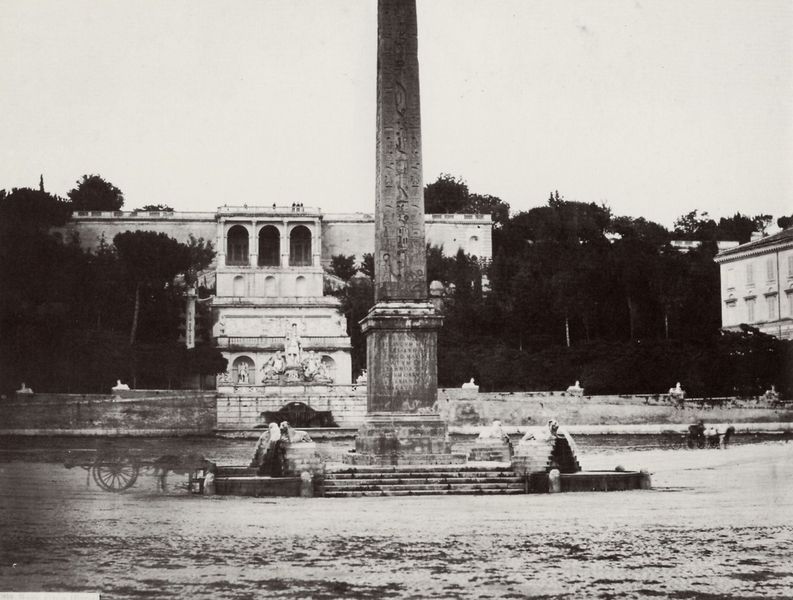
Titel: Piazza del Popolo - Rom
Künstler: Edmondo Behles
Standort: Kopenhagen
Institution: Königliche Bibliothek
Schlagwörter: baum, berg, himmel, laub, mann, wasser, weiß, bäume, frauen, menschen, sand, sitzen, stadt, ufer, fenster, frau, grau, hintergrund, marmor, männer, paris, schwarz, strasse, säule, säulen, terasse, gebäude, haus, park, schloss, tier, tiere, weg, zaun, alt, trinken, architektur, mensch, sockel, stein, erde, häuser, hügel, natur, busch, boden, pflanzen, wald, anhöhe, brunnen, esel, karren, pferd, räder, garten, skulptur, statue, balkon, spanien, terrasse, schrift, ansicht, bogen, fassade, italien, ort, pflaster, abhang, last, lehm, schotter, öde, dorf, mauer, kuh, rast, kutsche, markt, platz, rand, figuren, rad, rundbogen, wagen, treppe, treppen, inschrift, geländer, stufe, stufen, foto, fotografie, photographie, bögen, arkade, antike, palast, denkmal, becken, schwarz weiss, zirkus, schlamm, arkaden, rom, villa, skulpturen, löwen, statuen, antik, obelisk, tränke, herrenhaus, pinien, tempel, löwe, usa, gespann, fotographie, ochse, gaul, bau, fahhrad, römisch, forum, sphinx, ägyptisch, monument, ägypten, bauwerk, italia, ochs, pferdewagen, roma, bogenfenster, vila, piazza, ehrenmal, stiegen, paltz, schwraz, mal, hieroglyphen, verblasst, rodell, eselskarren, piazza del popolo, sufen, borghese, retusche, kusche, alte fotografie, obelisk auf platz mit eselgespann, shwarzweiß, südalpin, iatalien